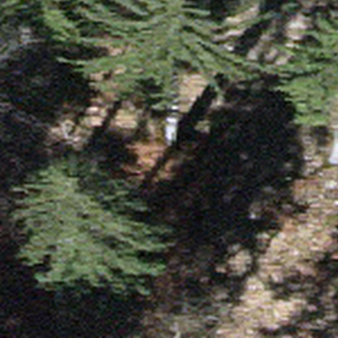
Label: other